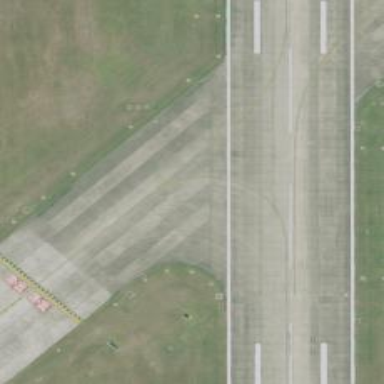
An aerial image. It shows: View of taxiway at the airport.